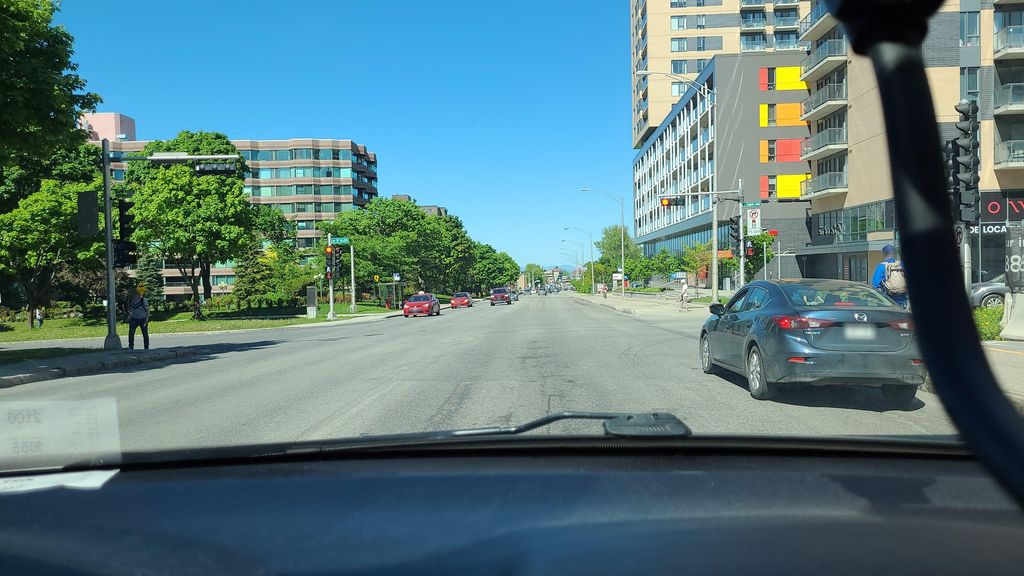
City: quebec_city